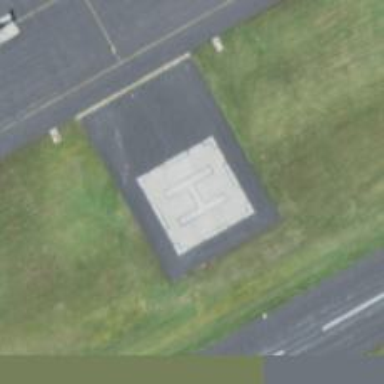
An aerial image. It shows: Image showing helipad at airport.